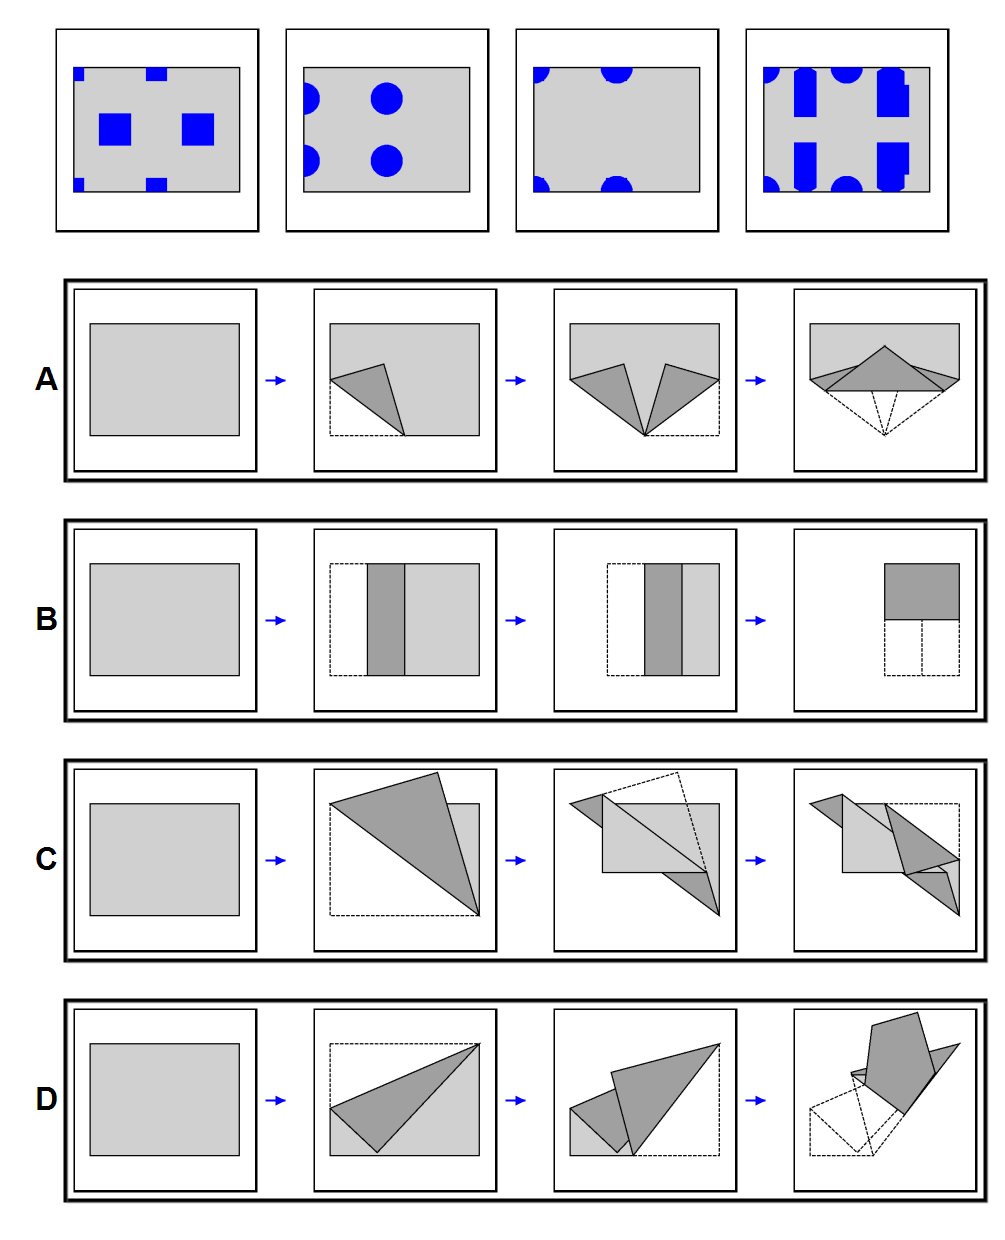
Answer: B